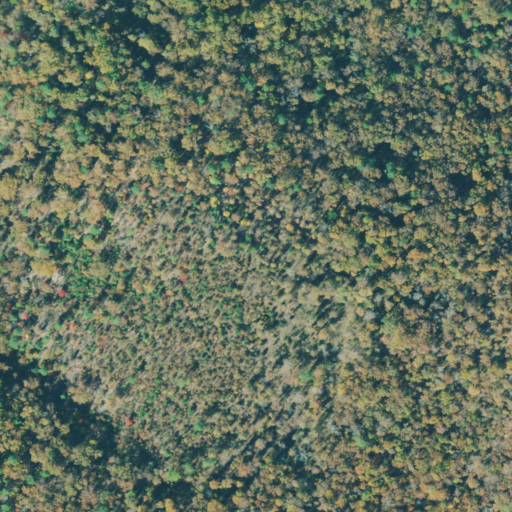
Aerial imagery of mountain in Georgia named Spring Mountain containing deciduous forest, evergreen forest, and shrub